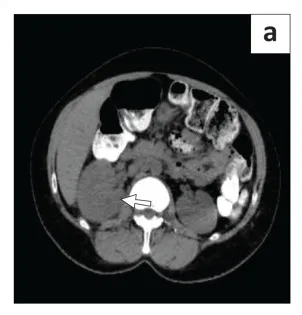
Radiological imaging:. Computed tomography scan show iso-dense heterogeneous renal mass (arrow).
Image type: radiology (ct)